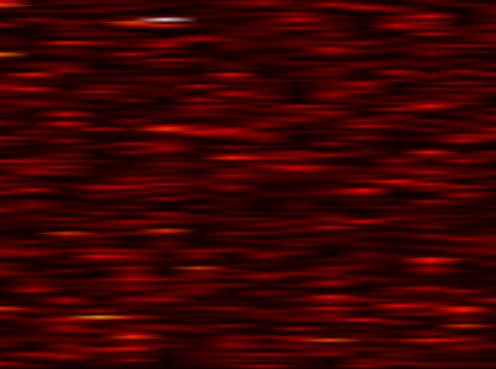
Label: UFMC